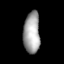
Tissue: lung
Cell type: Epithelial cells
Senescence score: 0.2195
Nuclear area (px): 664
Mean DAPI intensity: 165.11